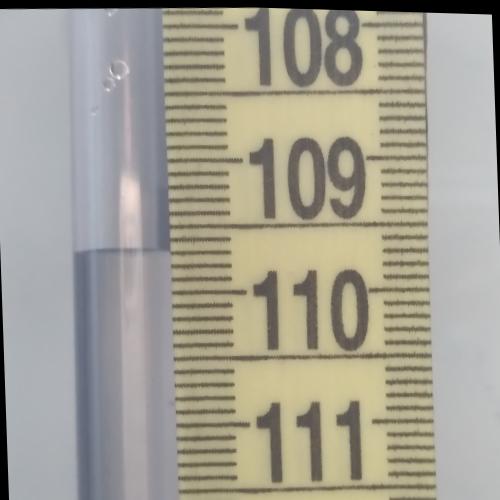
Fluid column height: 109.7 cm